Field crop: tomato
Growth stage: 2
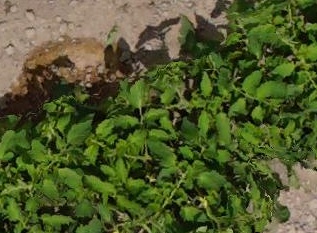
Species: tomato